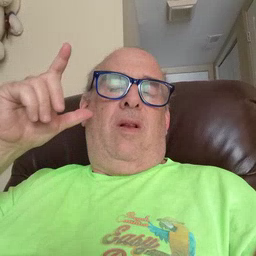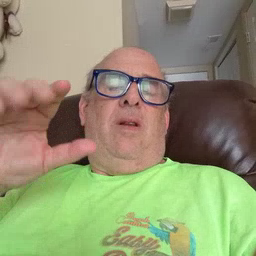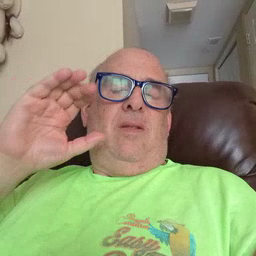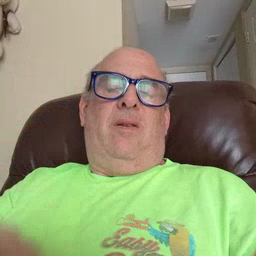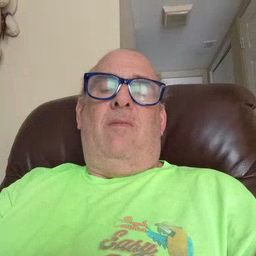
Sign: listen